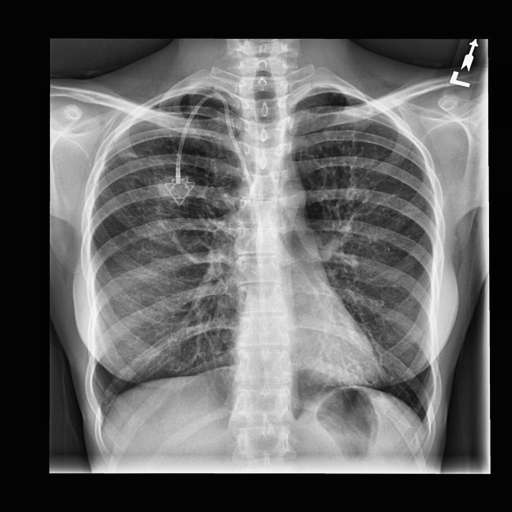
Finding: NORMAL